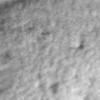
Label: no_change